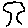
Label: tree